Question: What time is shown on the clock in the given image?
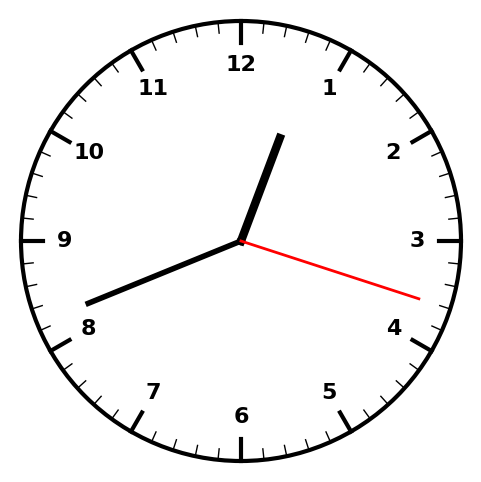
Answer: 12:41:18